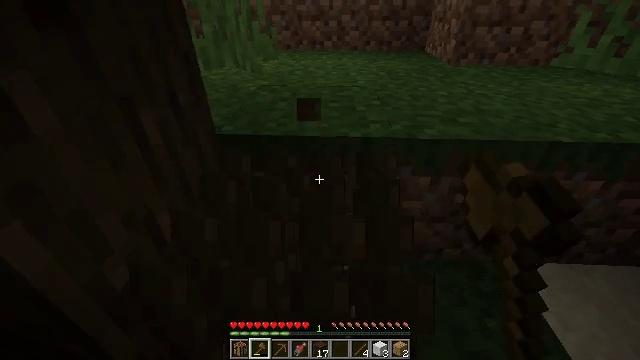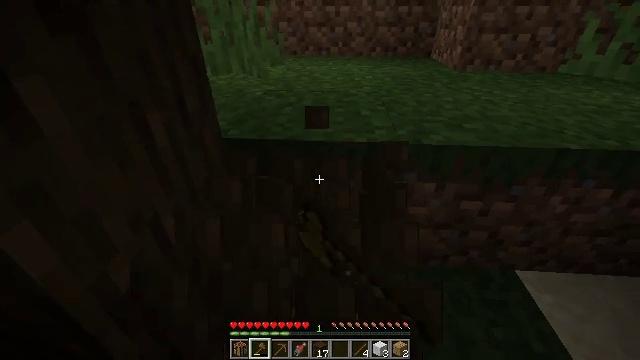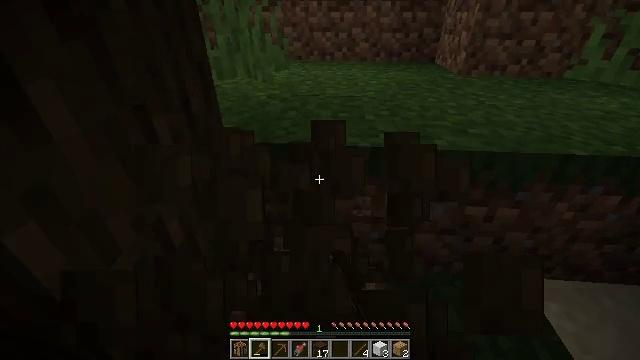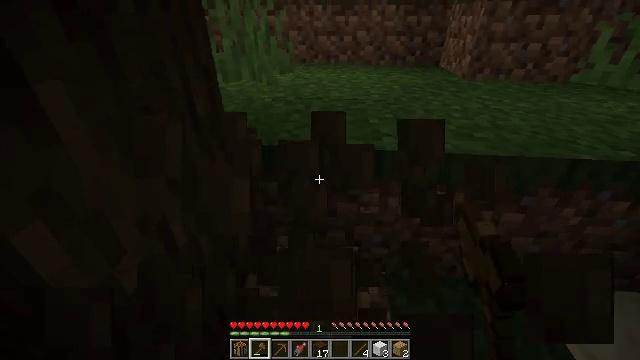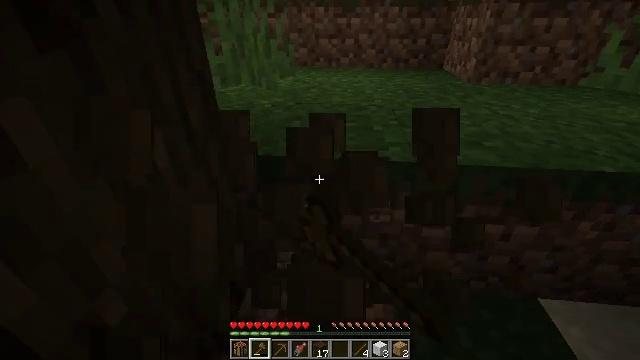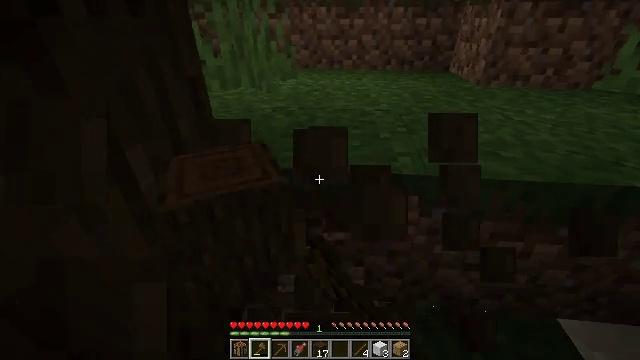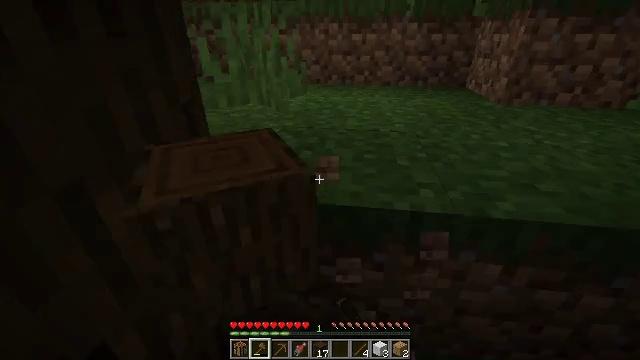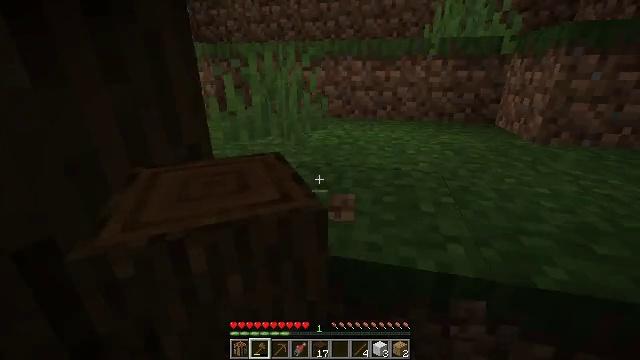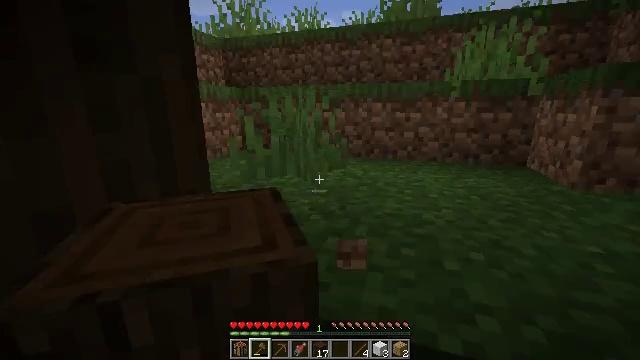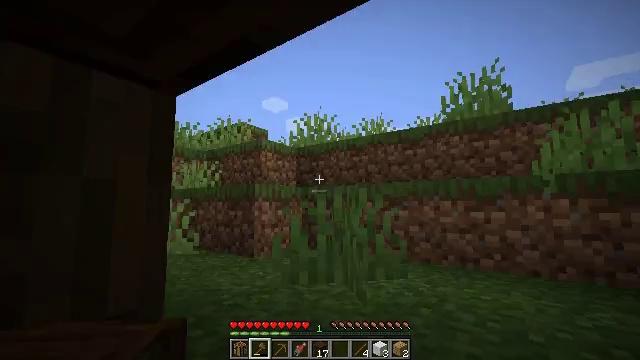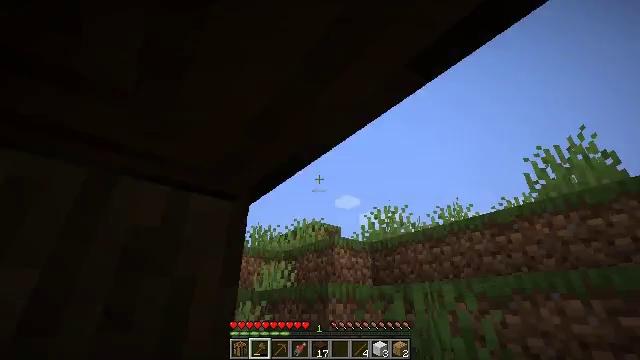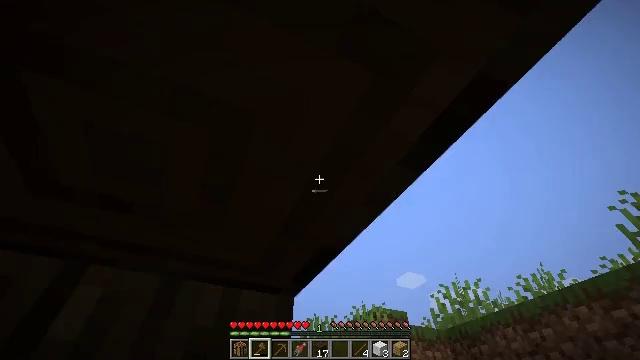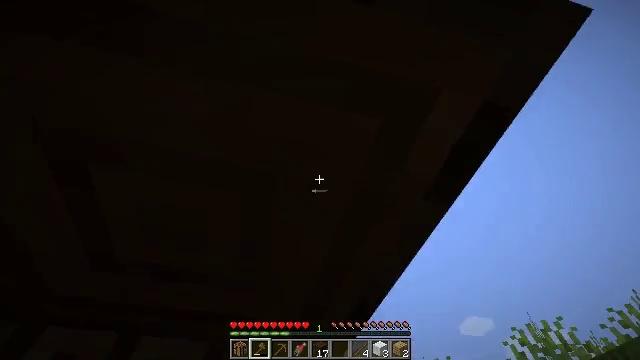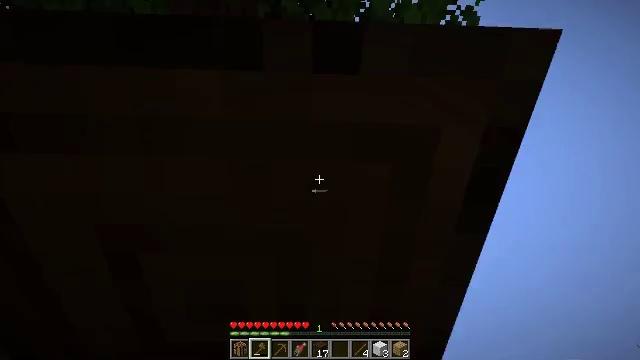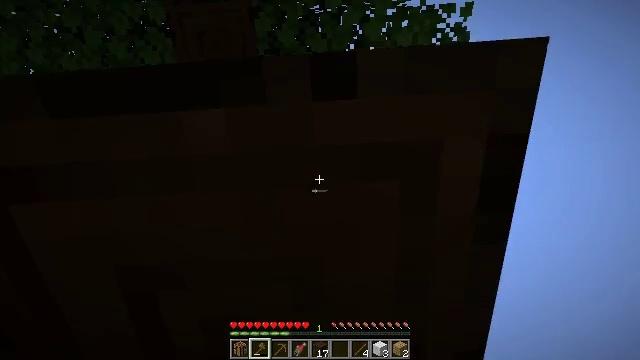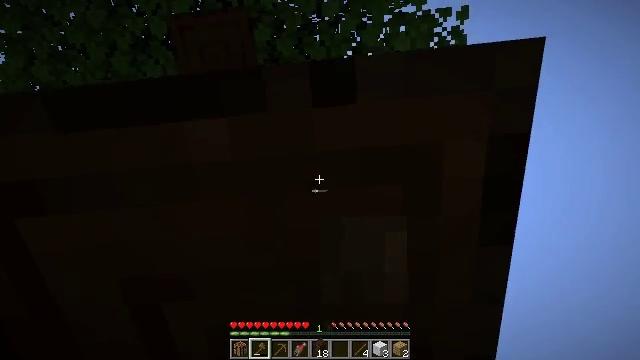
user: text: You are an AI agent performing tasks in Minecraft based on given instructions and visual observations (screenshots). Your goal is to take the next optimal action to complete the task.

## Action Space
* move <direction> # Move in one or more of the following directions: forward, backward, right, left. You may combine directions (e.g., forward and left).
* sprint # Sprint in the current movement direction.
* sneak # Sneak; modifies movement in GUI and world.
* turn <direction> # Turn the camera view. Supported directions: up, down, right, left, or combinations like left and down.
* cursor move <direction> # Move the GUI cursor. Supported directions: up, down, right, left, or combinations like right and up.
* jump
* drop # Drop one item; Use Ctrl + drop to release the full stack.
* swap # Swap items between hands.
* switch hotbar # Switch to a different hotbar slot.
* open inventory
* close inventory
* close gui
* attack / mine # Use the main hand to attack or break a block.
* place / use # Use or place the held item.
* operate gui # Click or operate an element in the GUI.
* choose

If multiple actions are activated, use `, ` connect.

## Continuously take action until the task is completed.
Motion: motion action
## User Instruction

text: Gather dark oak log for crafting.
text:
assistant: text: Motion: turn left and up, attack / mine
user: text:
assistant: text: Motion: attack / mine
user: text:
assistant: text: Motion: attack / mine
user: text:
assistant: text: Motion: move forward, attack / mine
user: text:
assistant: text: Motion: move forward, attack / mine
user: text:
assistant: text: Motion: move forward, turn left and up, attack / mine
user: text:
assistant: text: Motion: move forward and move right, turn left and up
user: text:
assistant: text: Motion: move forward and move right, turn left and up
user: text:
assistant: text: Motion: move forward and move right, turn left and up
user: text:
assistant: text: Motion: move right, turn left and up
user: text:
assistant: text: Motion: turn left and up
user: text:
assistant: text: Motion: turn left and up
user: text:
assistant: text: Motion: turn left and up
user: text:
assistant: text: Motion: turn left and up, attack / mine
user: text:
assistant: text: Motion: turn left and up, attack / mine
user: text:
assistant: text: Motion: attack / mine
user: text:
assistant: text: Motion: attack / mine
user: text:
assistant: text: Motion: attack / mine
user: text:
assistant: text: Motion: attack / mine
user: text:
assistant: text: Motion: attack / mine
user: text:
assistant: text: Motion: attack / mine
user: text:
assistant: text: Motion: attack / mine
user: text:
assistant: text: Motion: attack / mine
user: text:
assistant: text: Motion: attack / mine
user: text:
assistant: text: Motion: attack / mine
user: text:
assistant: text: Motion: attack / mine
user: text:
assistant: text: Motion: attack / mine
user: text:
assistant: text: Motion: attack / mine
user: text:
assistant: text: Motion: attack / mine
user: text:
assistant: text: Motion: attack / mine